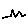
Label: zigzag